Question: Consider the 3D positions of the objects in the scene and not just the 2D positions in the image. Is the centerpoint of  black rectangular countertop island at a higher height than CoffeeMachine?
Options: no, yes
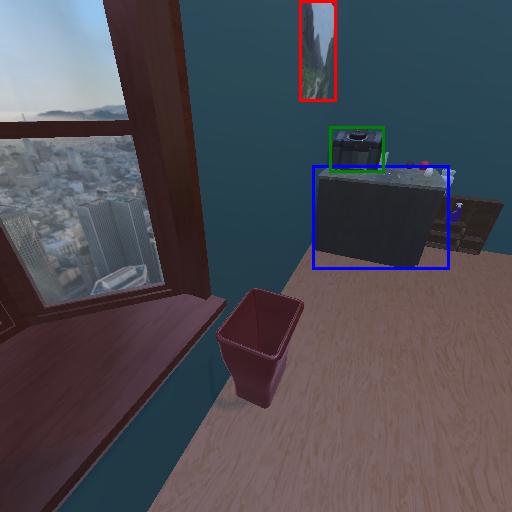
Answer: no